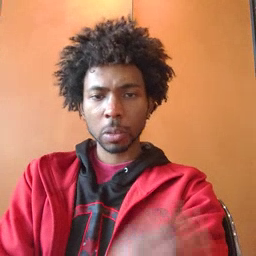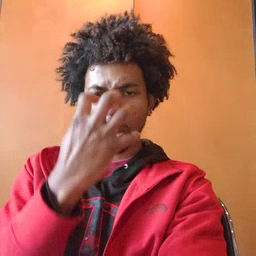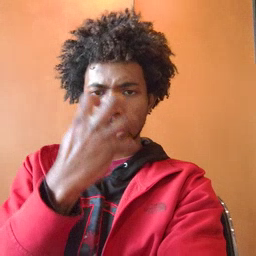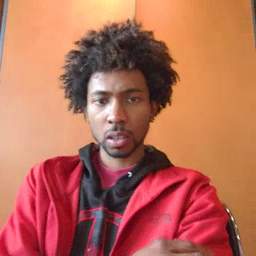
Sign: mad